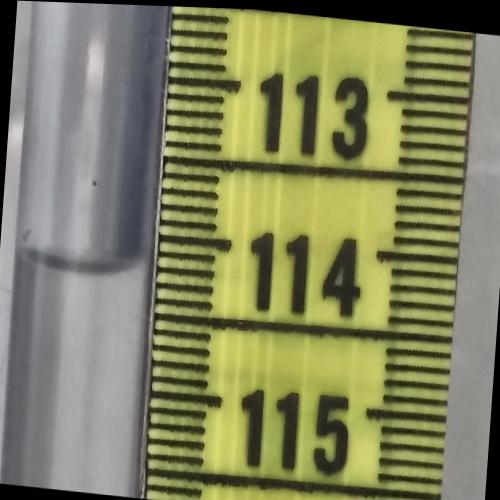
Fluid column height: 114.2 cm